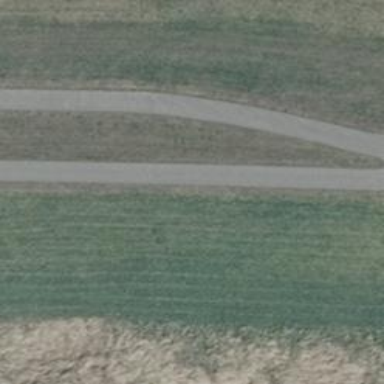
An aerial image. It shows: Asphalt track with grade1 quality.